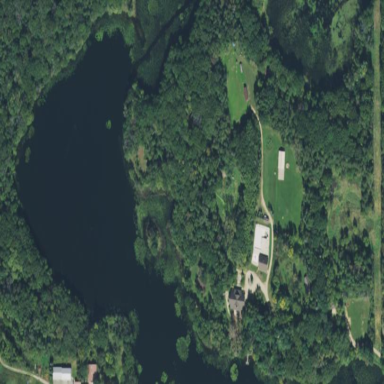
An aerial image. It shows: Summer camp located in leisure land.